Question: I've encountered a customers sandbox where the standard "Save" and "Save & New" buttons have been replaced by a "Save & Add Brand" button on the standard new opportunity page. They have renamed Opportunity Line Items as Brands and have renamed the Products tab as such.
When pressed, the button saves the Opportunity (after validation of required fields etc...) and then redirects the user to a custom Visualforce page for entering the Brand details. The Visualforce Page they arrive on is configured as the override for Opportunity Product standard button AddProduct.

I need to add some additional buttons but can't find where it has been configured.
Under New is not showing any override. Also, if I add ?nooveride=1 to the URL I get the same page with the custom button. Edit has been overridden but that Visualforce page isn't the one being displayed to new (as expected).
There is no Detail Page Button on Opportunity with a label corresponding to this button.
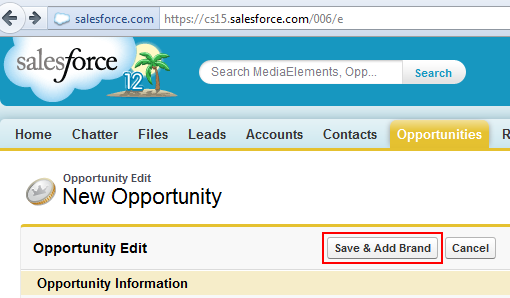
Answer: Go to Setup > Customize > Opportunities > Settings and disable "Prompt users to add products to opportunities"
Details: <URL>
> Note: If enabled, replaces the button with a
button [on] the opportunity creation page.